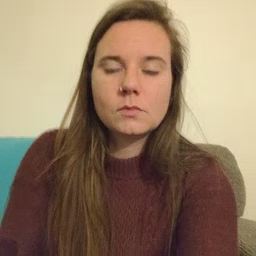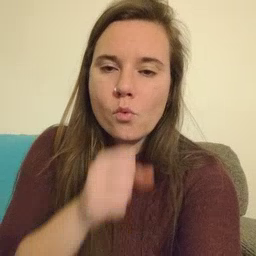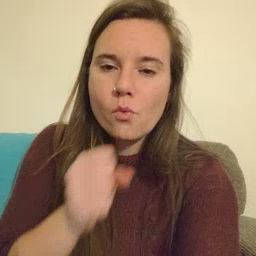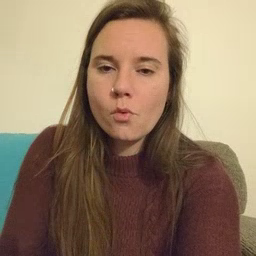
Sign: old